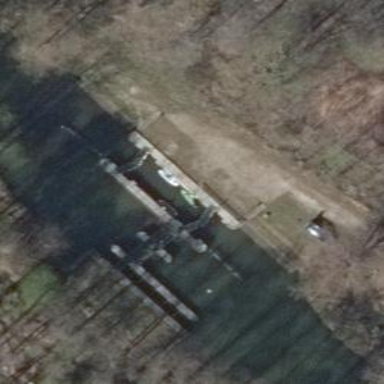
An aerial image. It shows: Lock gate on waterway.